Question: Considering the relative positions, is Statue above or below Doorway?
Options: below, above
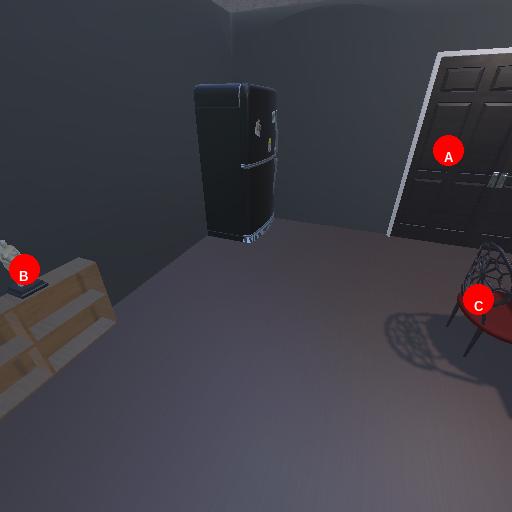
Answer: below